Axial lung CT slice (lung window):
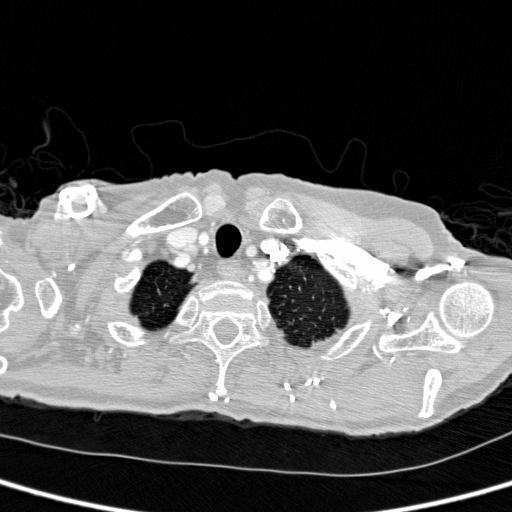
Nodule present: no